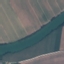
Land use / land cover: River